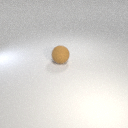
large brown rubber sphere